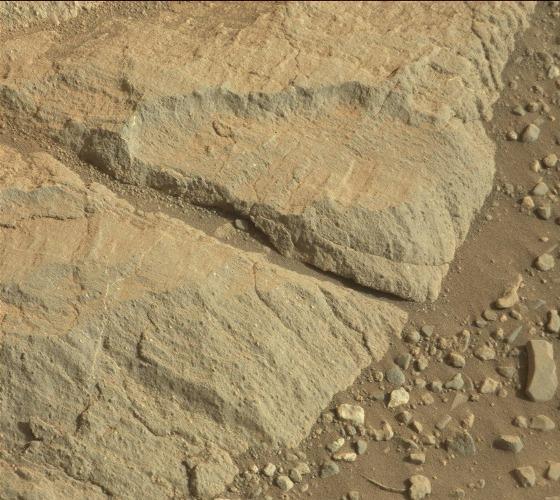
Terrain classes present: Bedrock, Gravel / Sand / Soil, Rock